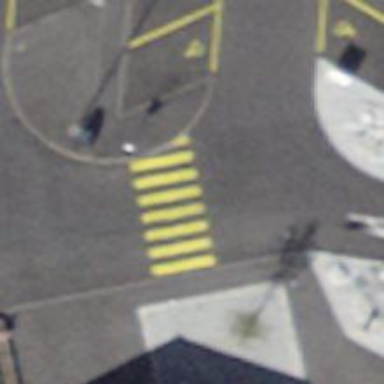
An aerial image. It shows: Marked road crossing.